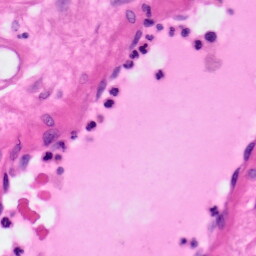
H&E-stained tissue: Pancreatic